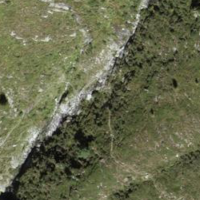
EUNIS habitat code: 26
Species observed at this site:
Prunella vulgaris